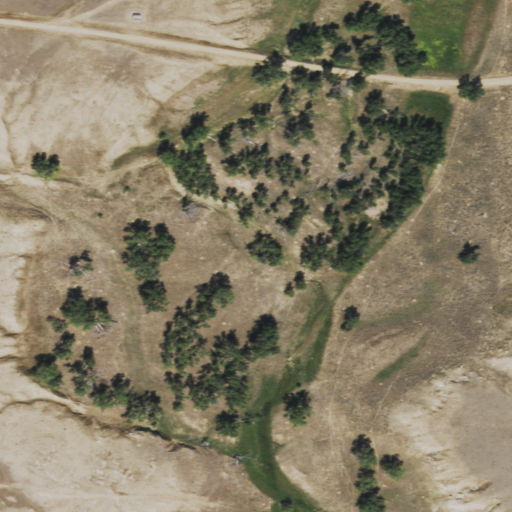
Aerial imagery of valley in Wyoming named Moyer Draw containing grassland, shrub, herbaceous wetlands, and open development